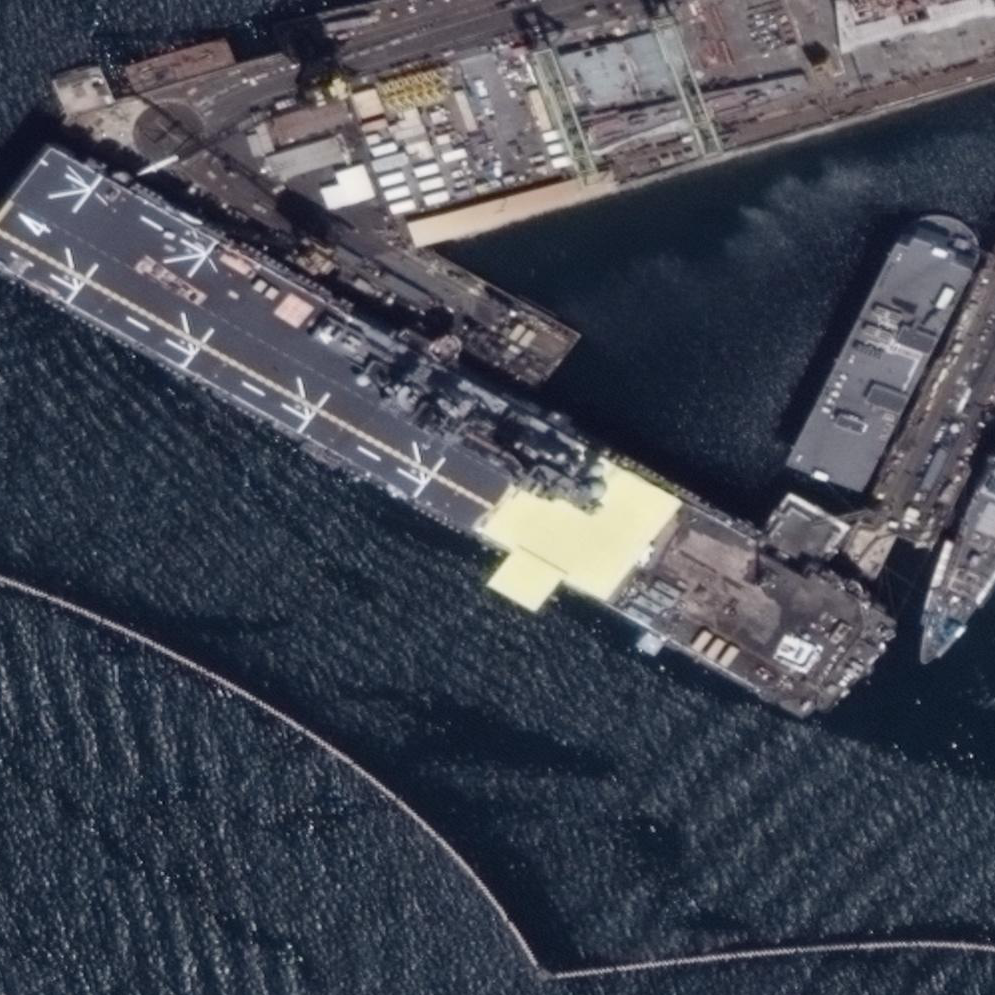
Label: Wasp-class_assault_ship